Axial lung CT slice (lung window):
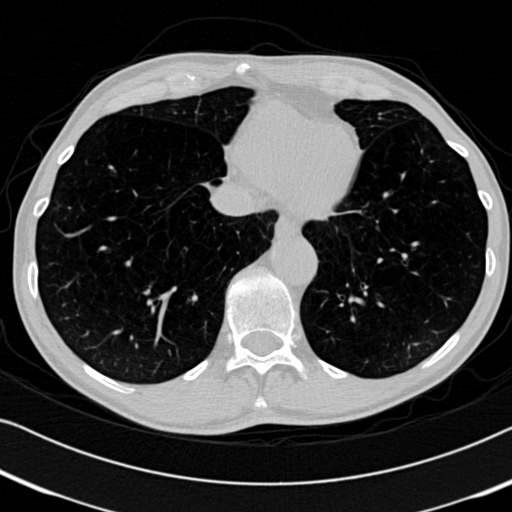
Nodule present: no